Question: Has anyone succeeded in using Cocoapods with the Boost pod ?
I do not understand it does not seem to install fully. After pod Install into a blank project I get the below. Is there a step I am missing ?

This is the output from my install
'''
Analyzing dependencies
Updating spec repositories
$ /Applications/XCode.app/Contents/Developer/usr/bin/git rev-parse >/dev/null 2>&1
$ /Applications/XCode.app/Contents/Developer/usr/bin/git rev-parse >/dev/null 2>&1
Updating spec repo 'master'
$ /Applications/XCode.app/Contents/Developer/usr/bin/git pull --ff-only
Already up-to-date.
CocoaPods 0.36.3 is available.
To update use: 'gem install cocoapods'
For more information see http://blog.cocoapods.org
and the CHANGELOG for this version http://git.io/BaH8pQ.
Inspecting targets to integrate
Using 'ARCHS' setting to build architectures of target 'Pods': ('')
Using 'ARCHS' setting to build architectures of target 'Pods-PodBoost': ('')
Resolving dependencies of 'Podfile'
Starting resolution (2015-04-01 15:48:56 +0300)
Creating possibility state for boost (~> 1.57) (1 remaining)
Attempting to activate boost (1.57.0)
Activated boost at boost (1.57.0)
Requiring nested dependencies (boost/string_algorithms-includes (= 1.57.0), boost/shared_ptr-includes (= 1.57.0), boost/pointer_cast-includes (= 1.57.0), boost/numeric-includes (= 1.57.0), boost/preprocessor-includes (= 1.57.0), boost/math-includes (= 1.57.0), boost/graph-includes (= 1.57.0))
Creating possibility state for boost/string_algorithms-includes (= 1.57.0) (1 remaining)
Attempting to activate boost/string_algorithms-includes (1.57.0)
Activated boost/string_algorithms-includes at boost/string_algorithms-includes (1.57.0)
Requiring nested dependencies ()
Creating possibility state for boost/shared_ptr-includes (= 1.57.0) (1 remaining)
Attempting to activate boost/shared_ptr-includes (1.57.0)
Activated boost/shared_ptr-includes at boost/shared_ptr-includes (1.57.0)
Requiring nested dependencies ()
Creating possibility state for boost/pointer_cast-includes (= 1.57.0) (1 remaining)
Attempting to activate boost/pointer_cast-includes (1.57.0)
Activated boost/pointer_cast-includes at boost/pointer_cast-includes (1.57.0)
Requiring nested dependencies ()
Creating possibility state for boost/numeric-includes (= 1.57.0) (1 remaining)
Attempting to activate boost/numeric-includes (1.57.0)
Activated boost/numeric-includes at boost/numeric-includes (1.57.0)
Requiring nested dependencies ()
Creating possibility state for boost/preprocessor-includes (= 1.57.0) (1 remaining)
Attempting to activate boost/preprocessor-includes (1.57.0)
Activated boost/preprocessor-includes at boost/preprocessor-includes (1.57.0)
Requiring nested dependencies ()
Creating possibility state for boost/math-includes (= 1.57.0) (1 remaining)
Attempting to activate boost/math-includes (1.57.0)
Activated boost/math-includes at boost/math-includes (1.57.0)
Requiring nested dependencies ()
Creating possibility state for boost/graph-includes (= 1.57.0) (1 remaining)
Attempting to activate boost/graph-includes (1.57.0)
Activated boost/graph-includes at boost/graph-includes (1.57.0)
Requiring nested dependencies ()
Finished resolution (8 steps) (Took 0.007472 seconds) (2015-04-01 15:48:56 +0300)
Unactivated:
Activated: boost, boost/string_algorithms-includes, boost/shared_ptr-includes, boost/pointer_cast-includes, boost/numeric-includes, boost/preprocessor-includes, boost/math-includes, boost/graph-includes
Comparing resolved specification to the sandbox manifest
A boost
Downloading dependencies
-> Installing boost (1.57.0)
> Http download
$ /usr/bin/curl -f -L -o /Users/ryanheitner/Projects/PodBoost/Pods/boost/file.tgz "http://sourceforge.net/projects/boost/files/boost/1.57.0/boost_1_57_0.tar.gz" --create-dirs
% Total % Received % Xferd Average Speed Time Time Time Current
Dload Upload Total Spent Left Speed
0 353 0 0 0 0 0 0 --:--:-- --:--:-- --:--:-- 0
0 423 0 0 0 0 0 0 --:--:-- --:--:-- --:--:-- 0
0 337 0 0 0 0 0 0 --:--:-- 0:00:01 --:--:-- 0
100 70.0M 100 70.0M 0 0 2744k 0 0:00:26 0:00:26 --:--:-- 3007k
$ /usr/bin/tar xfz /Users/ryanheitner/Projects/PodBoost/Pods/boost/file.tgz -C /Users/ryanheitner/Projects/PodBoost/Pods/boost
- Running pre install hooks
Generating Pods project
- Creating Pods project
- Adding source files to Pods project
- Adding frameworks to Pods project
- Adding libraries to Pods project
- Adding resources to Pods project
- Linking headers
- Installing targets
- Installing target 'Pods-PodBoost' iOS 8.2
- Running post install hooks
- Writing Xcode project file to 'Pods/Pods.xcodeproj'
- Writing Lockfile in 'Podfile.lock'
- Writing Manifest in 'Pods/Manifest.lock'
'''
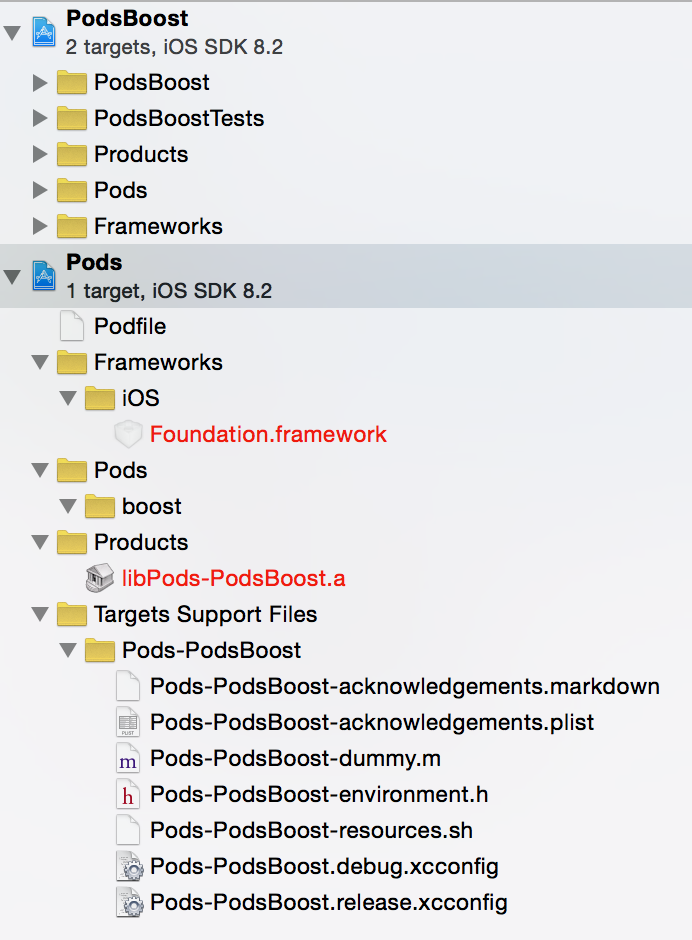
Answer: # Why is the Pod not listed?
This is an artifact of 'boost' not being an Xcode project, merely a set of files. In addition, you will find that the 'boost' inner directory is located properly inside '${PODS_ROOT}/boost', referenced in of . This is what you gain by using the Pod.
# Pod & Boost hierarchy
The nesting of 'boost' in '../Pods/boost/boost' is required to allow the files in the library to refer to themselves as in:
'''
#include "boost/date_time/posix_time/posix_time_config.hpp"
'''
If you let the operation complete: (the 'boost' library is well over 100 MB when zipped)
'''
Downloading dependencies
Installing boost (1.57.0)
Generating Pods project
Integrating client project
'''
...the while you do not see it in your project, you will find it is in the source tree:
<URL>
You can reference it:
'''
#import "boost/date_time.hpp"
'''
and start dealing with other pressing issues, like locating '#include <cstdlib>', which is another topic entirely.
# Objective-C++ Compilation
In order to compile 'boost', which is a library, you need to explicitly refer to it from source files (not sources, which are the default in '.m'), or adopt alternative solutions listed in <URL>.
From a '.mm' file, include these two test lines:
'''
#include <cstdlib> // Proof of concept
#import "boost/date_time.hpp"
'''
For the sake of this example, I have renamed 'main.m' into 'main.mm'.
Since the 'Pod' did not import any of the '.ipp' files, you could add 'NO_BOOST_DATE_TIME_INLINE=1' in in . Doing so, you will get about a dozen of warnings, like the one below, and a successful compilation, without manual import.
> Implicit conversion loses integer precision: 'long' to 'hour_type' (aka 'int')
---
Edit:
---